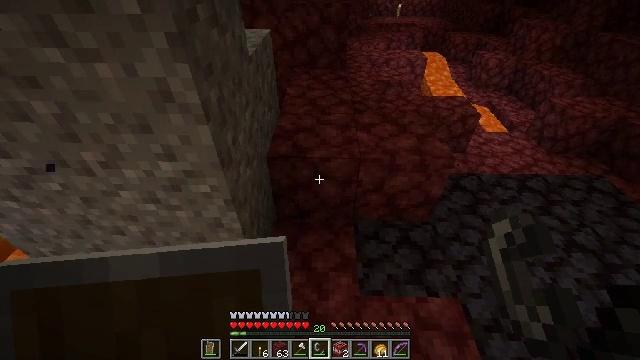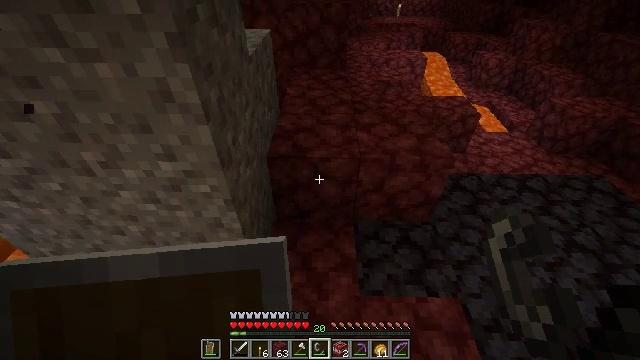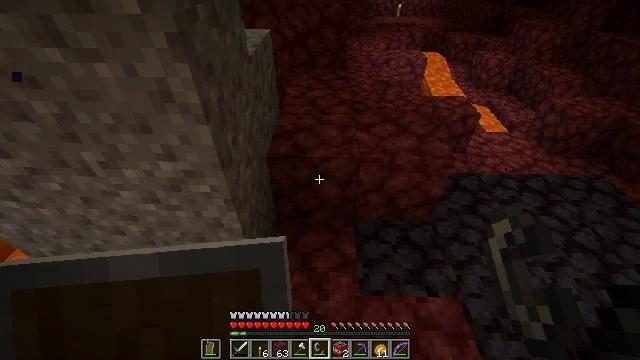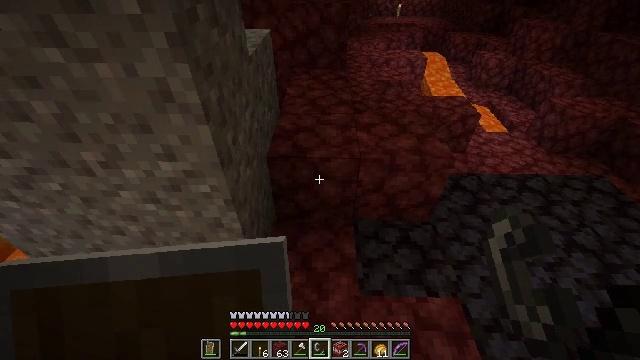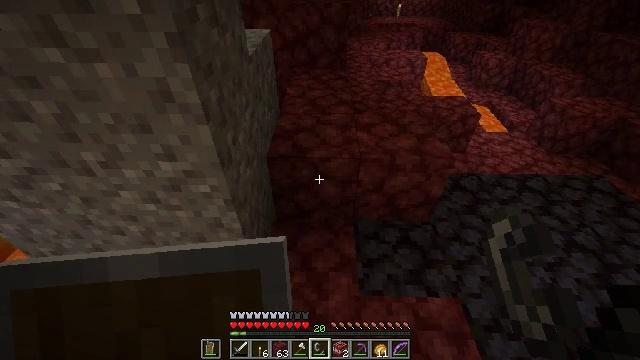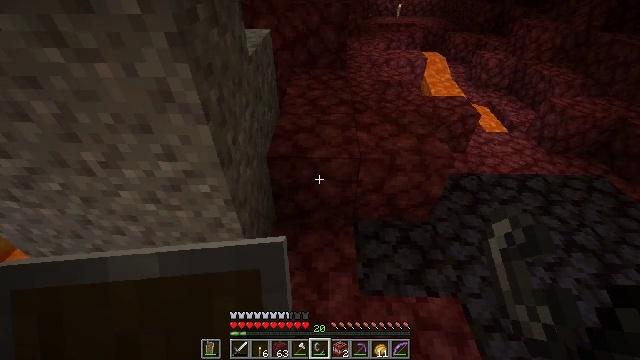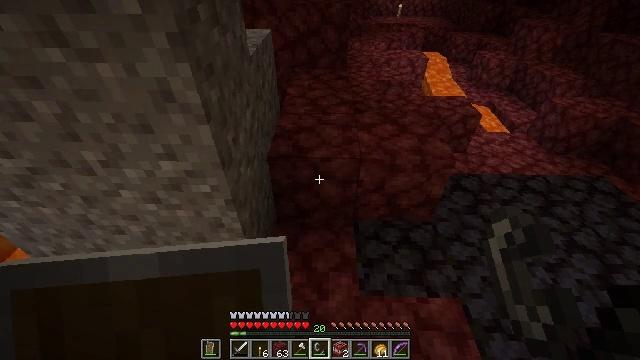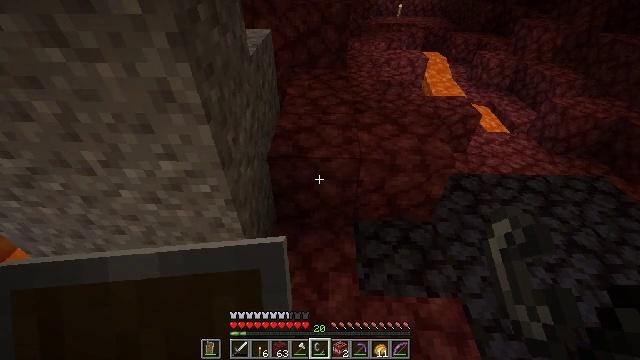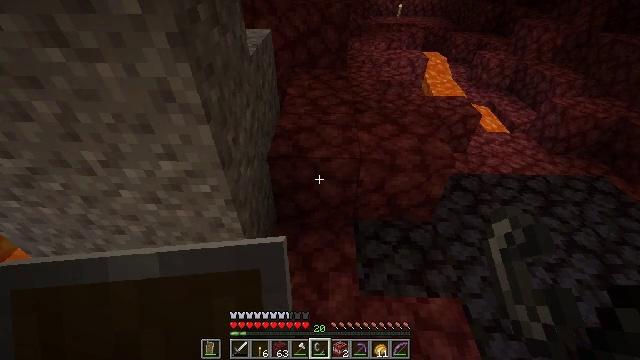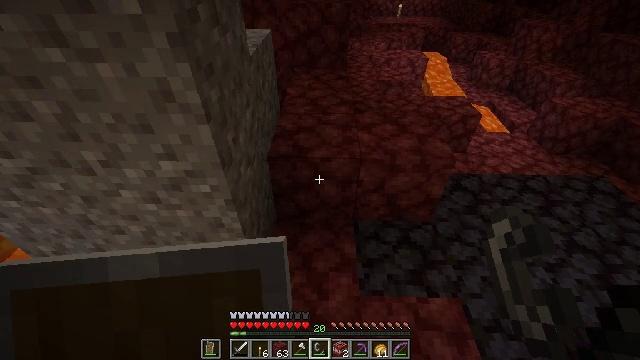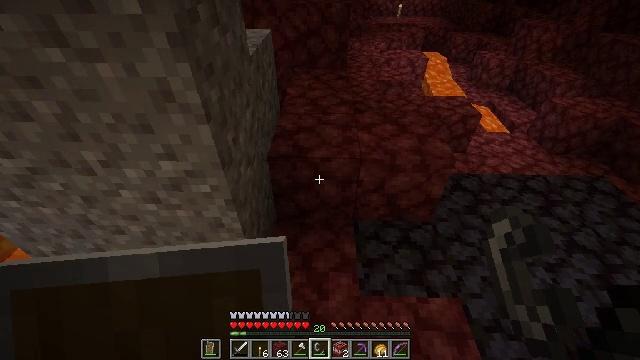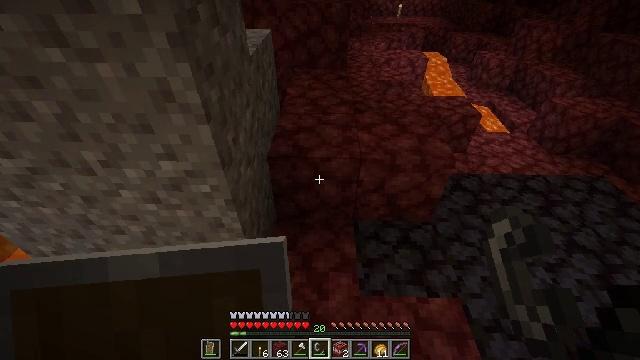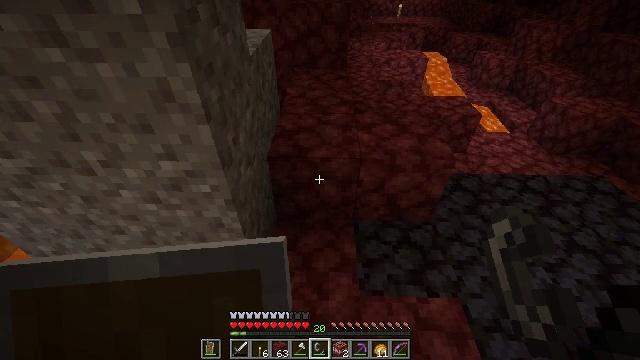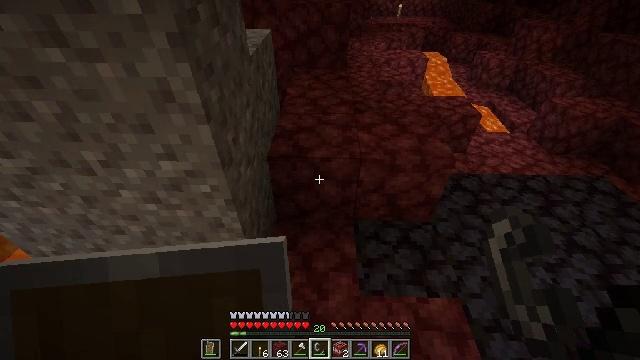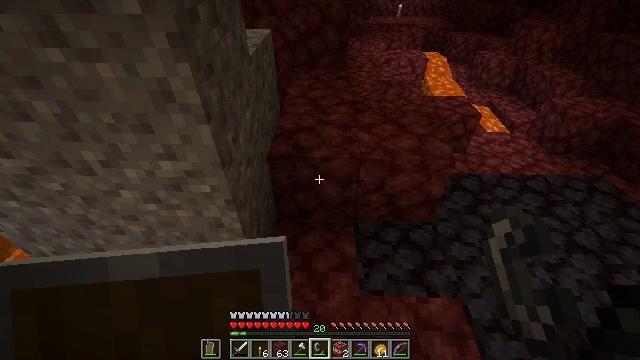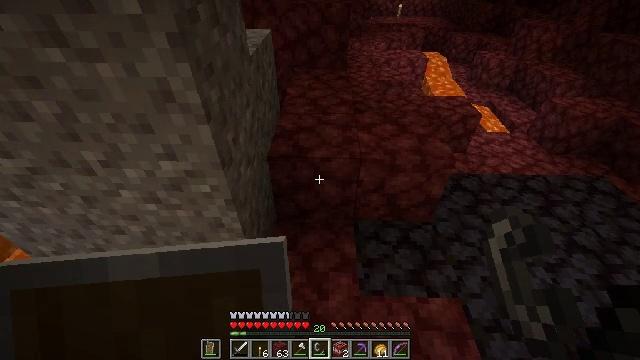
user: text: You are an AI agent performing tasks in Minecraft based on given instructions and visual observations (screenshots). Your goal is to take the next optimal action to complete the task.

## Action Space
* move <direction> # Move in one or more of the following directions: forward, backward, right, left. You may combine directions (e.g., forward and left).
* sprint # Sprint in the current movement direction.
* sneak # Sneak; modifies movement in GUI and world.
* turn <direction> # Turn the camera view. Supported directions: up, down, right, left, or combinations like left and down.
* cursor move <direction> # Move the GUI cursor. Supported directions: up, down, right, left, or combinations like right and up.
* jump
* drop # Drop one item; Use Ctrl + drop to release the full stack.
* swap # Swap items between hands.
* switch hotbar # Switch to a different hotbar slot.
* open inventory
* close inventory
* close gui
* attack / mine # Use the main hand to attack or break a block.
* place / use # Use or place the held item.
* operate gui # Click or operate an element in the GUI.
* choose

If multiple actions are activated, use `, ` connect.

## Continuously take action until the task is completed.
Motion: motion action
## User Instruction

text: Mine the ancient debris in the Nether.
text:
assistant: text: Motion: no_op
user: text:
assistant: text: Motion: no_op
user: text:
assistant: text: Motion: no_op
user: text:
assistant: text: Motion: no_op
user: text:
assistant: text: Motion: no_op
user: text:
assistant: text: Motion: no_op
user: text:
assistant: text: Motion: no_op
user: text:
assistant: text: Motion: no_op
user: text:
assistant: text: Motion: no_op
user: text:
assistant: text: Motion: no_op
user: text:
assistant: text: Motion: no_op
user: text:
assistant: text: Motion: no_op
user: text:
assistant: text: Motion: no_op
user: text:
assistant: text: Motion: no_op
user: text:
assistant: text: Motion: no_op
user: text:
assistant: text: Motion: no_op
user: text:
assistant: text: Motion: no_op
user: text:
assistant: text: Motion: no_op
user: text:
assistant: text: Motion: no_op
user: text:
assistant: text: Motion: no_op
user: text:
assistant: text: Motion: no_op
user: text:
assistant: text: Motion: no_op
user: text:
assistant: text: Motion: no_op
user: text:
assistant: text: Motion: no_op
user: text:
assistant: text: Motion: no_op
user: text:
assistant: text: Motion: no_op
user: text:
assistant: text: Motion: no_op
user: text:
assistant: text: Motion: no_op
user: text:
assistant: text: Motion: no_op
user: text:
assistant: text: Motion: no_op